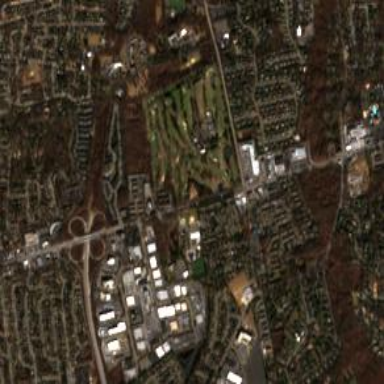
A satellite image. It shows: Golf course.